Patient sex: M
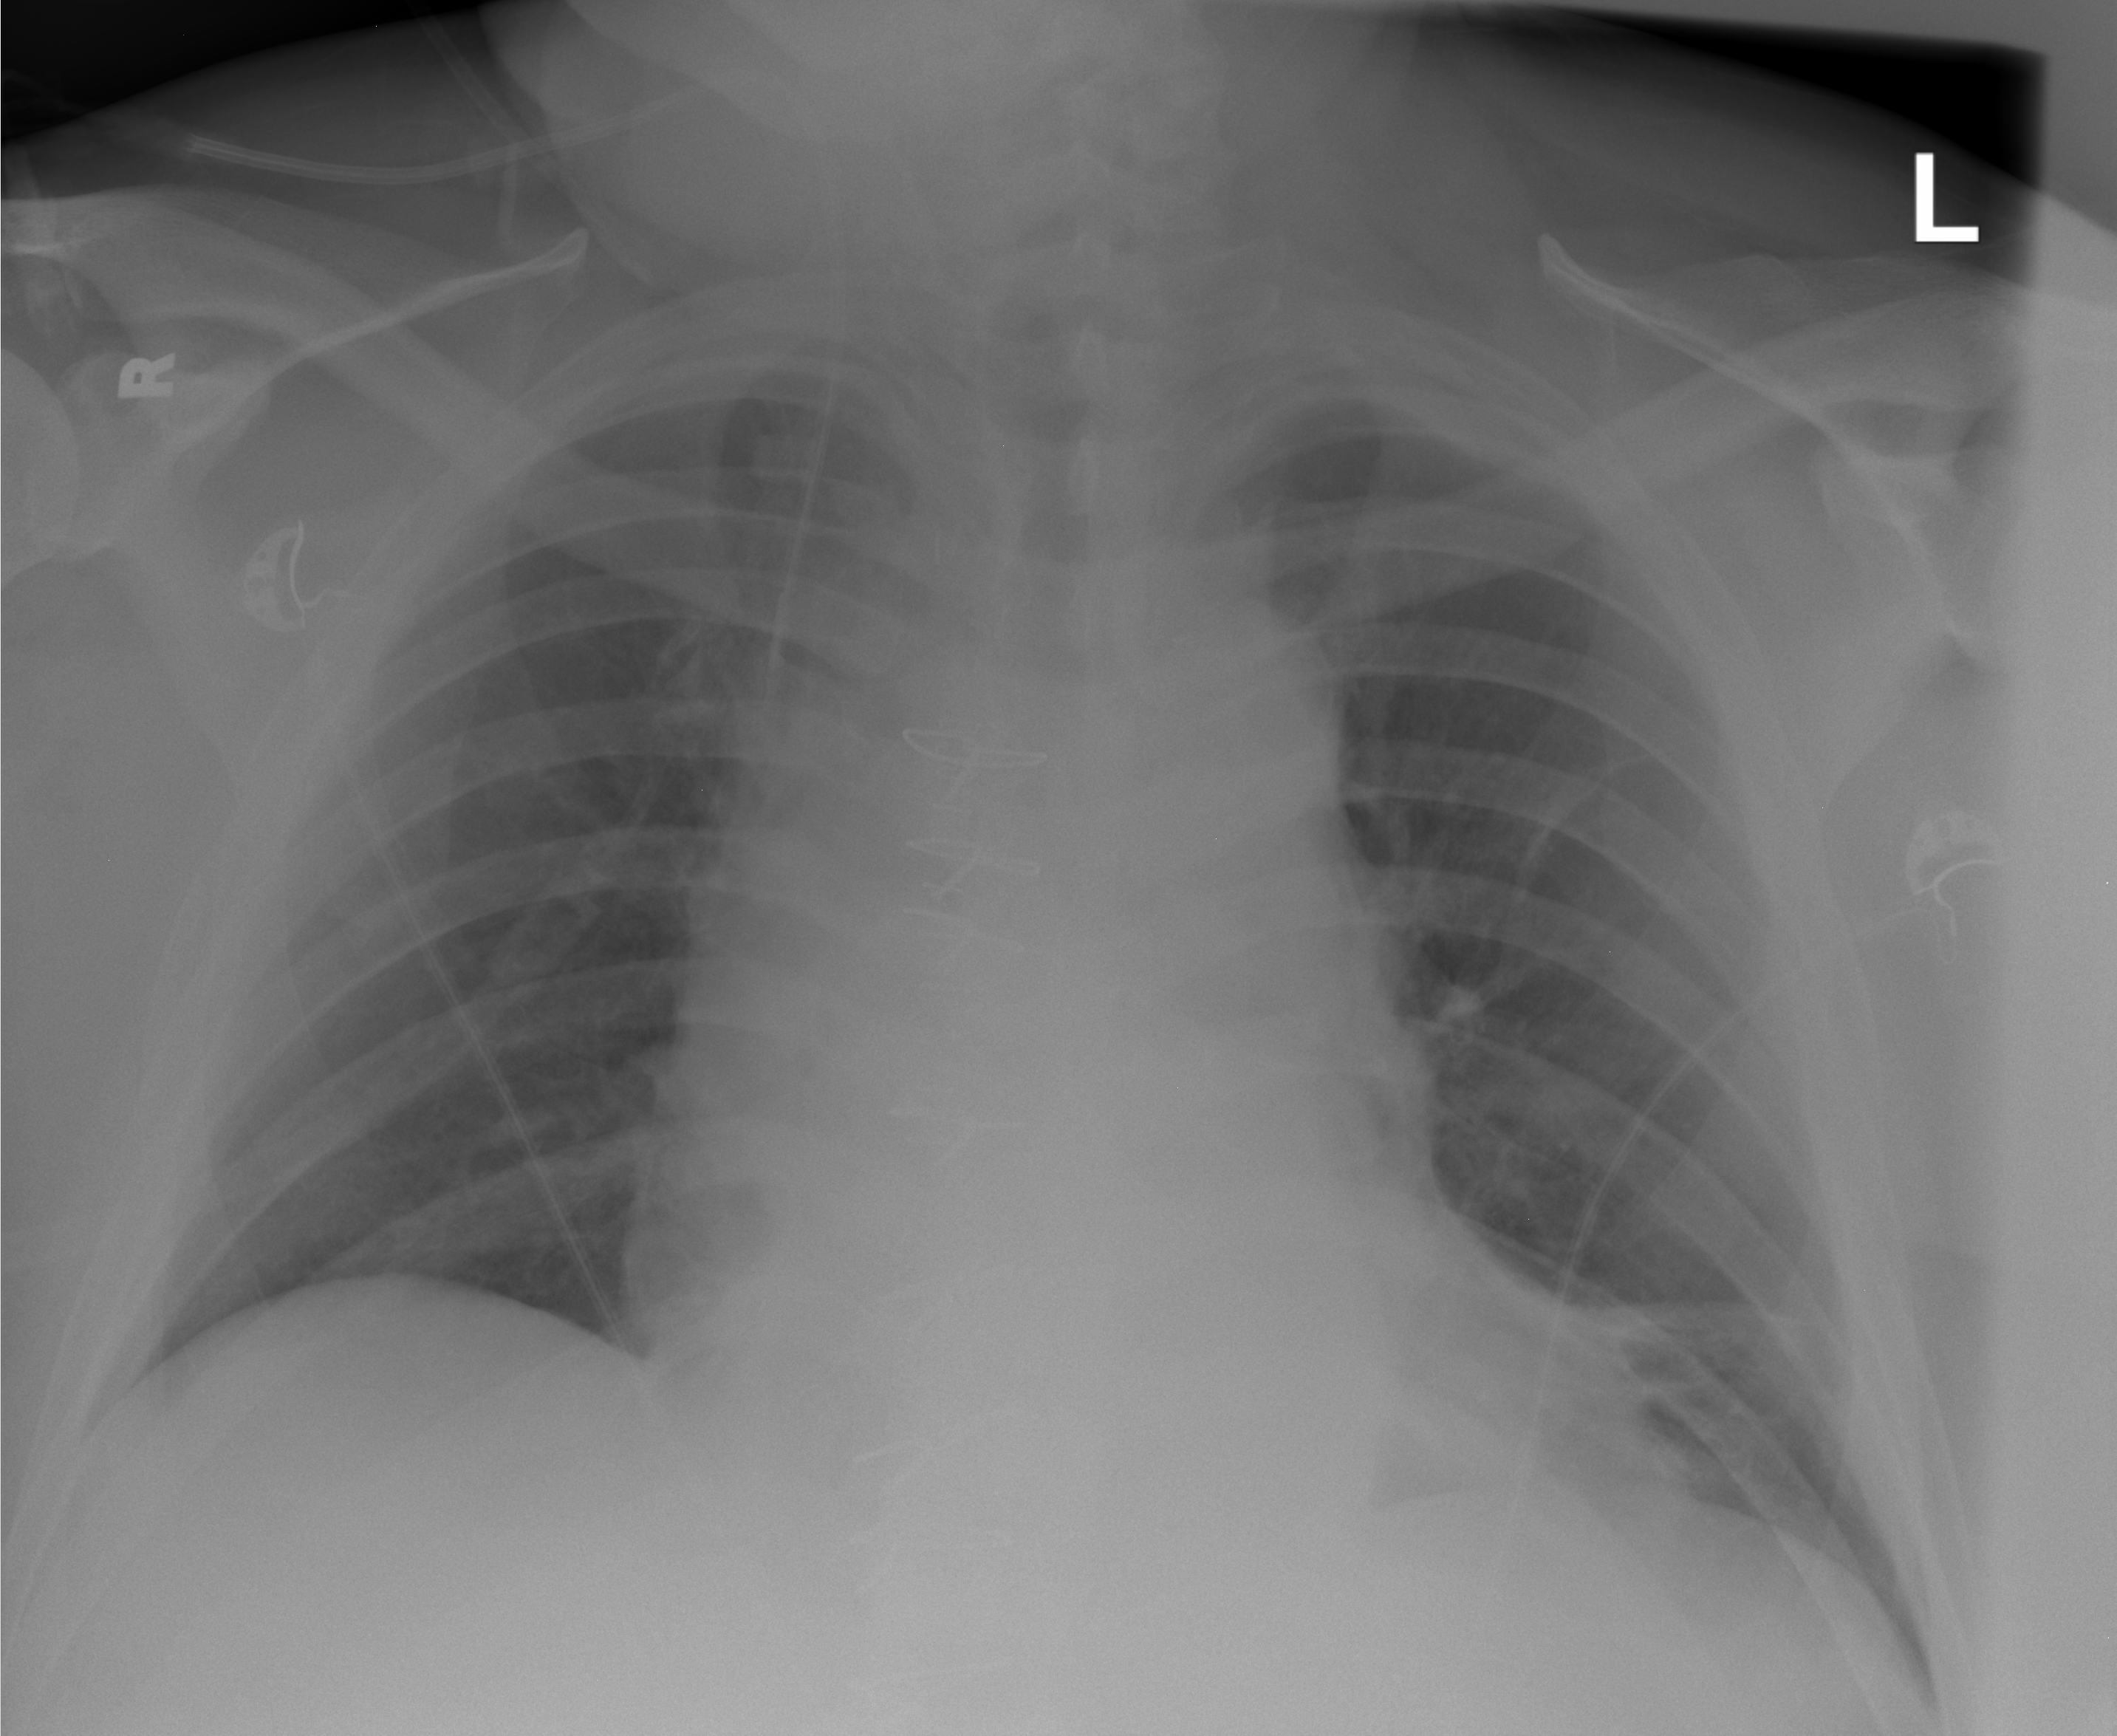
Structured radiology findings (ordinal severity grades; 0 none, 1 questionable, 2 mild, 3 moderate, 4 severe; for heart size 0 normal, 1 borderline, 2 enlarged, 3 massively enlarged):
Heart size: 1
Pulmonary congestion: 0
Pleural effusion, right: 0
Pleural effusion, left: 0
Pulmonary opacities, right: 0
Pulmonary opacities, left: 0
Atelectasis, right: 0
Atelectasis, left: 2